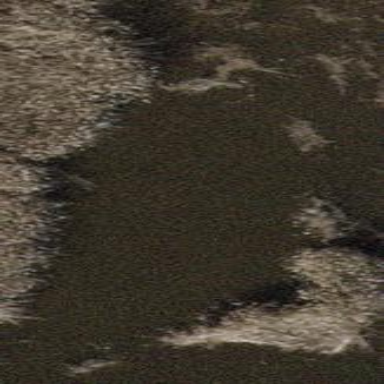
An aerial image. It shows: Pond surrounded by natural water.